Question: Any one who could help or grant an example of drawing a tornado diagram as follows by D3.JS?
Thank you!

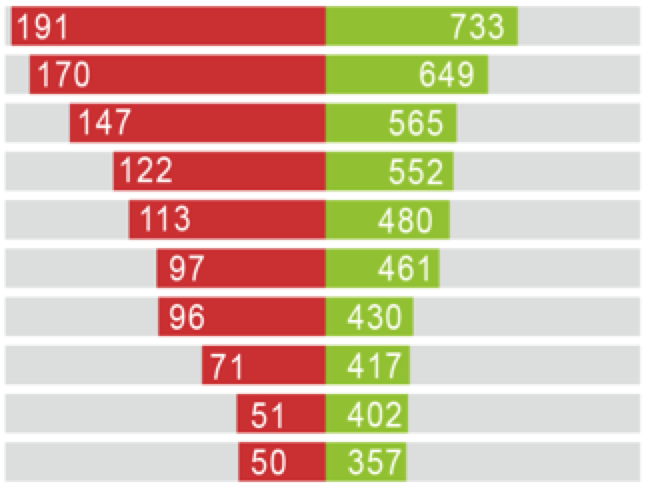
Answer: Finally I found this perfect example:
<URL>